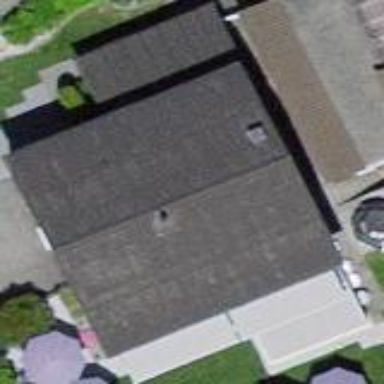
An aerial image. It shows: Gabled roof house.